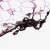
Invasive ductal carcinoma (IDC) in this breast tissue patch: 0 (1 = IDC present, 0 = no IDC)